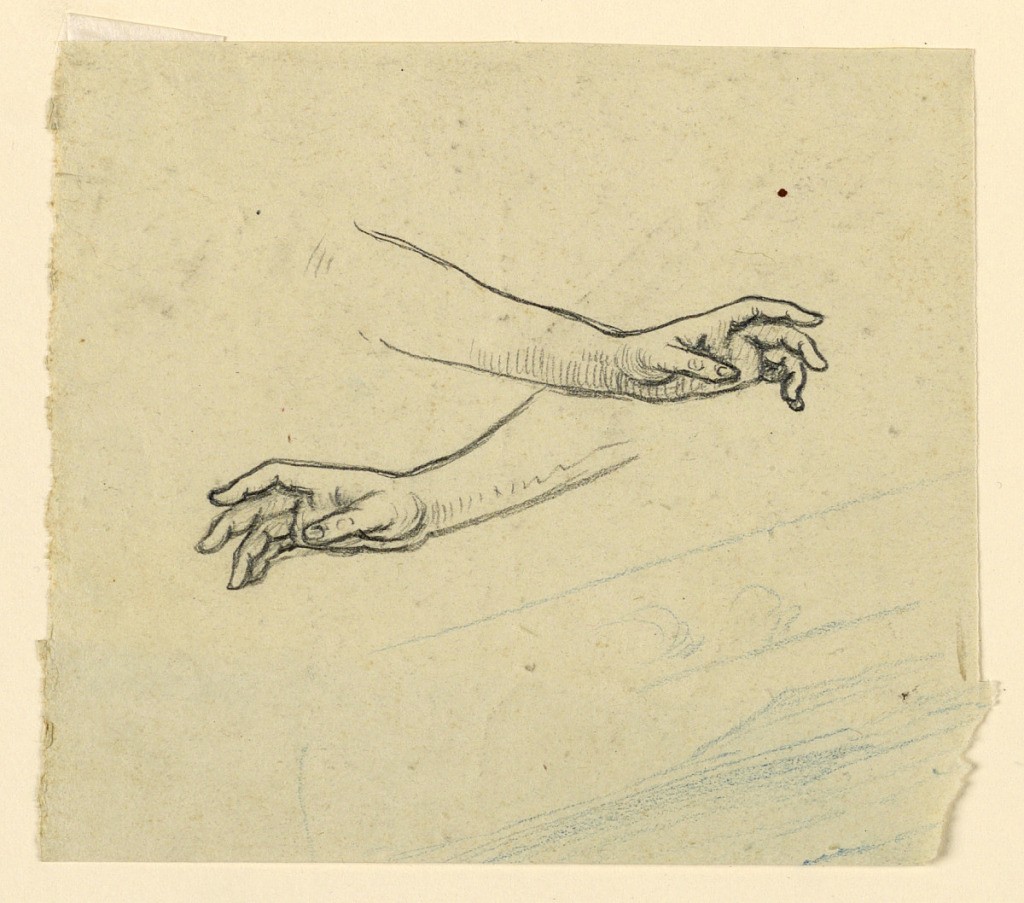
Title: Study of two hands reaching
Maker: Elihu Vedder, American, 1836 – 1923
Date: ca. 1890
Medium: Pencil, chinese white, on blue-gray paper
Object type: Drawing
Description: Study of two hands